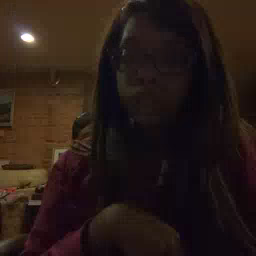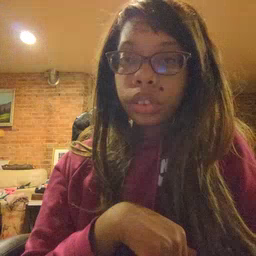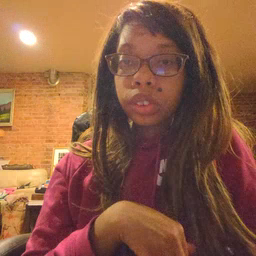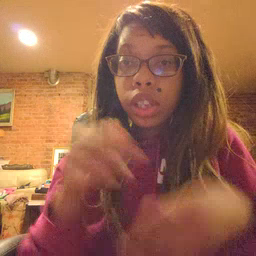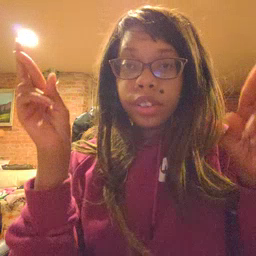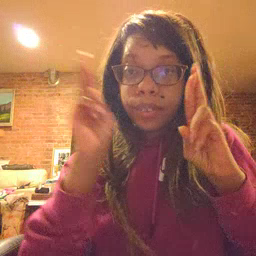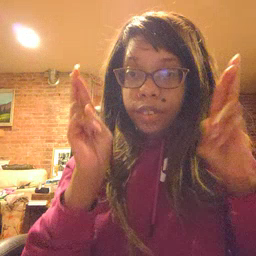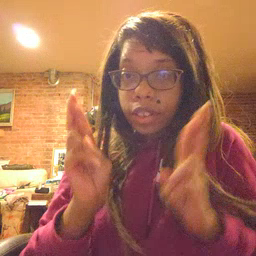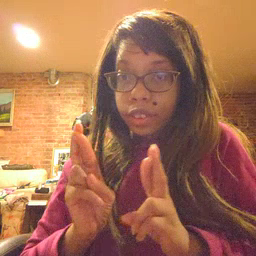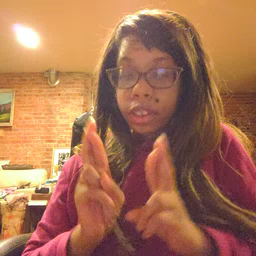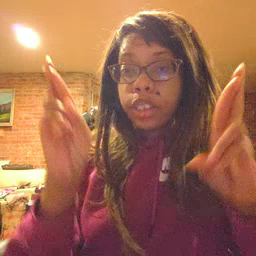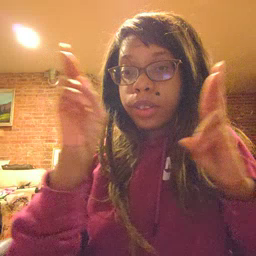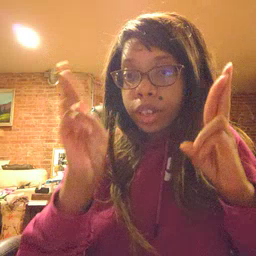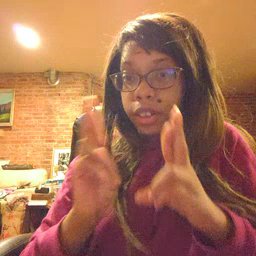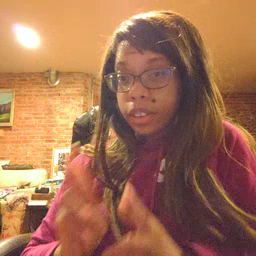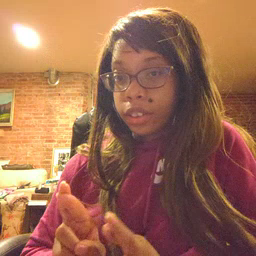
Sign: refrigerator